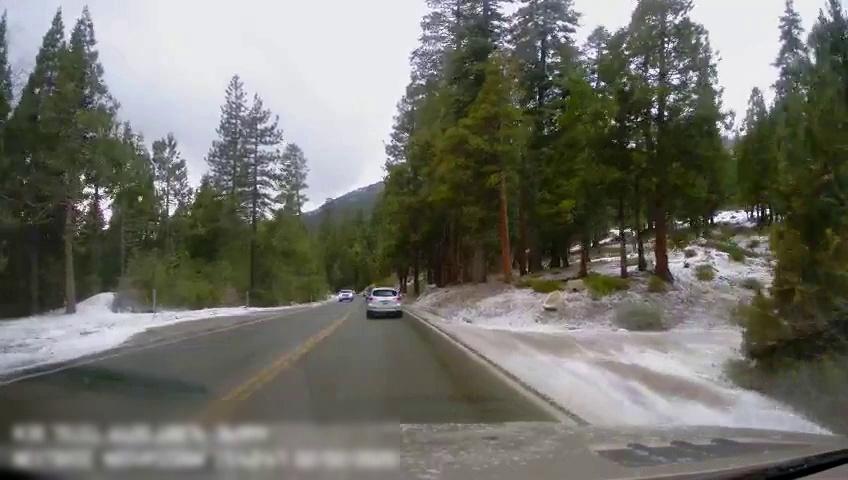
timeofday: Day
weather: Cloudy
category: Drivable Space
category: Vehicles | Car
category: Vehicles | SUV
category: Lanes | Current Lane
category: Lanes | Current Lane
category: Lanes | Opposite Lane
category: Lanes | Opposite Lane